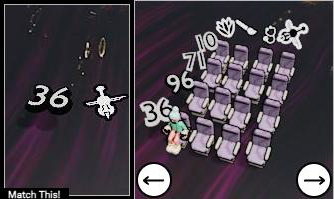
Task: seats
Answer: no